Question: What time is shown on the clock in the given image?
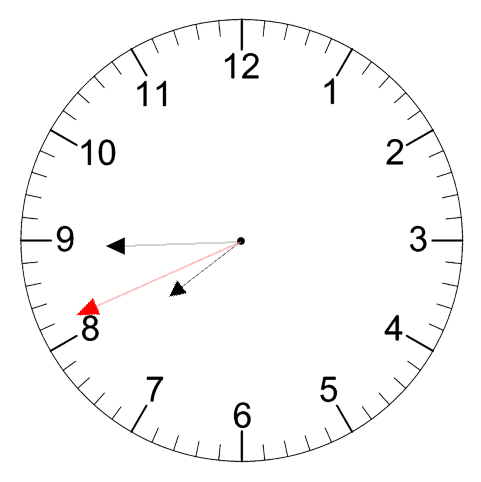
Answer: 07:44:41